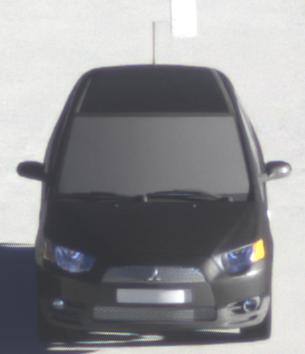
Make: Mitsubishi
Model: Colt 1.1
Detailed model: Colt (VI)
Model produced from: 2008/11
Model produced until: 2010/10
Doors: 3
Color: black
Road condition: dry road
Daytime: sunrise or sunset
Contrast: high contrast